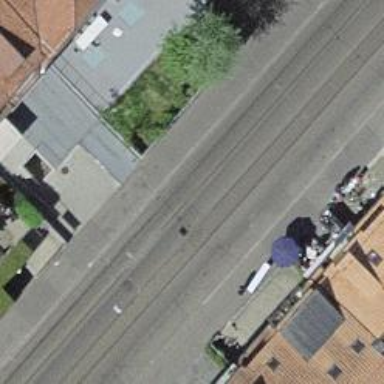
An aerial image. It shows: Tram stop with public transport stop position for trams.